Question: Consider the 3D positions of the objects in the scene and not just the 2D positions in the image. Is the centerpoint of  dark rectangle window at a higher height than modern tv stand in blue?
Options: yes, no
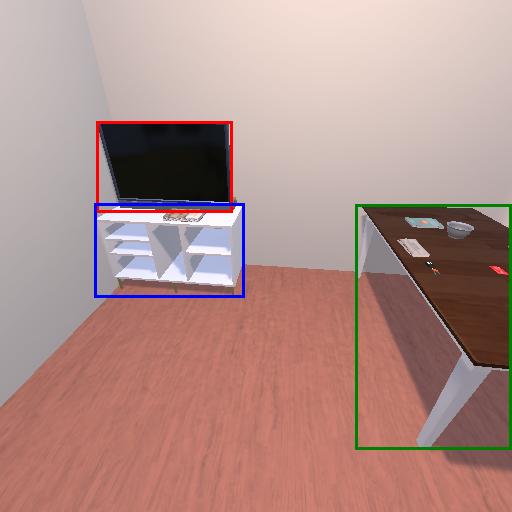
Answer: yes